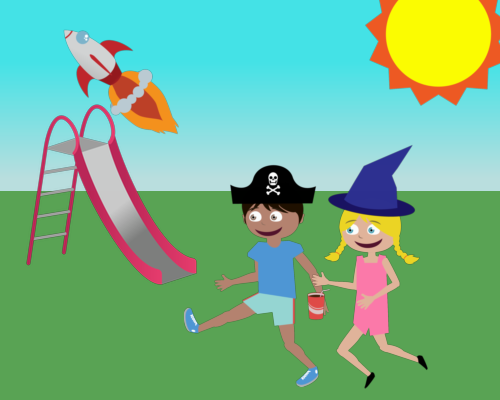
right top corner big size sun orange part cut left side medium slide half above horizon above slide is a big rocket facing left almost touching slide right side running big size girl facing left witch hat on hat above horizon between slide and girl is a big size boy facing left kicking smile pirate hat on hold red cup close to the girl cut more from the sun no orange part